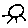
Label: sun